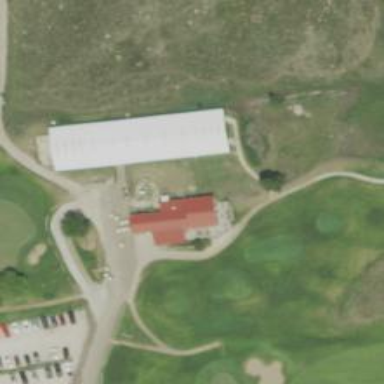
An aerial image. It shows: Service road used as golf cart path.